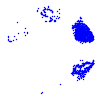
Particle: kaon